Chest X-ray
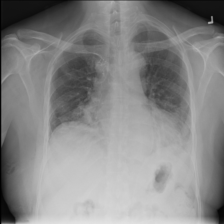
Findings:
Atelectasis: negative
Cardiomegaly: negative
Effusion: negative
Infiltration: negative
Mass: negative
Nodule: negative
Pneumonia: negative
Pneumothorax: negative
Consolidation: negative
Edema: negative
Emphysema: negative
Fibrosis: negative
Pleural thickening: negative
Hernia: negative